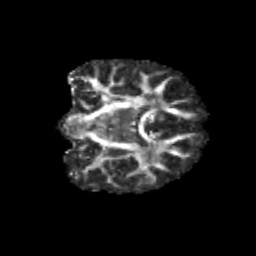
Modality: FA
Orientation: coronal
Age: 9
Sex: male
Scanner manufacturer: siemens
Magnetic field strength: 3 T
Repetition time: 3.8 s
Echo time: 0.07 s